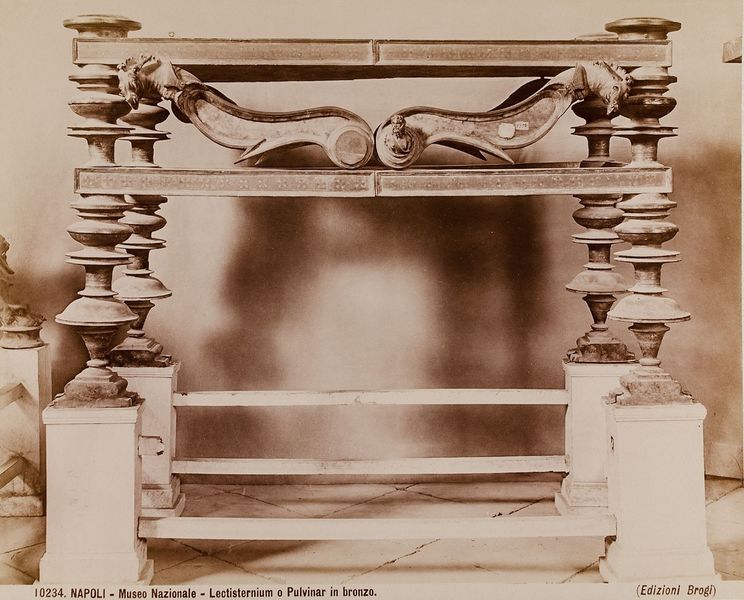
Titel: Napoli - Museo Nazionale. Lectisternium o Pulvinar in bronzo
Künstler: Giacomo Brogi
Standort: Hamburg
Institution: Museum für Kunst und Gewerbe Hamburg
Schlagwörter: trinken, geschichte, essen, foto, fotografie, photographie, photo, gottesdienst, liturgie, hausrat, albumin, gottesverehrung, lichtbild, sachfotografie, bildwerke, angewandte und bildende kunst, hessische systematik, möbel, schwarzweißpositivverfahren, silbersalzverfahren, schwarzweißfotografie, objektstudien, sachphotographie, albuminpapier, archäologie, lectisternium